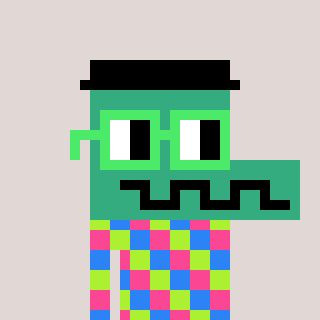
a pixel art character with square light green glasses, a crocodile-shaped head and a foggrey-colored body on a warm background